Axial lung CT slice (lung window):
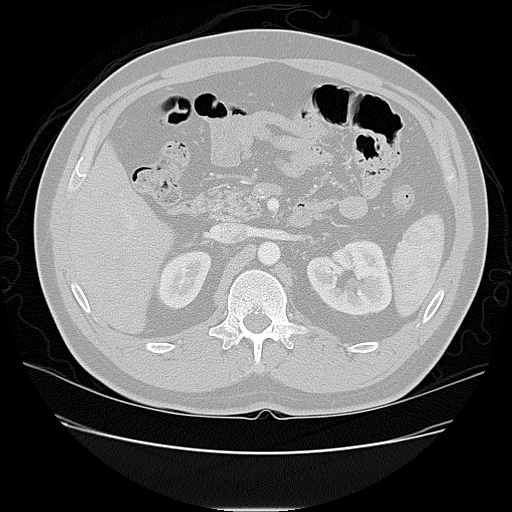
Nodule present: no